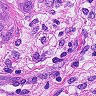
Metastatic tissue present: yes